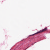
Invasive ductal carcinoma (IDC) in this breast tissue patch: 0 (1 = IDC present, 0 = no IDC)